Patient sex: M
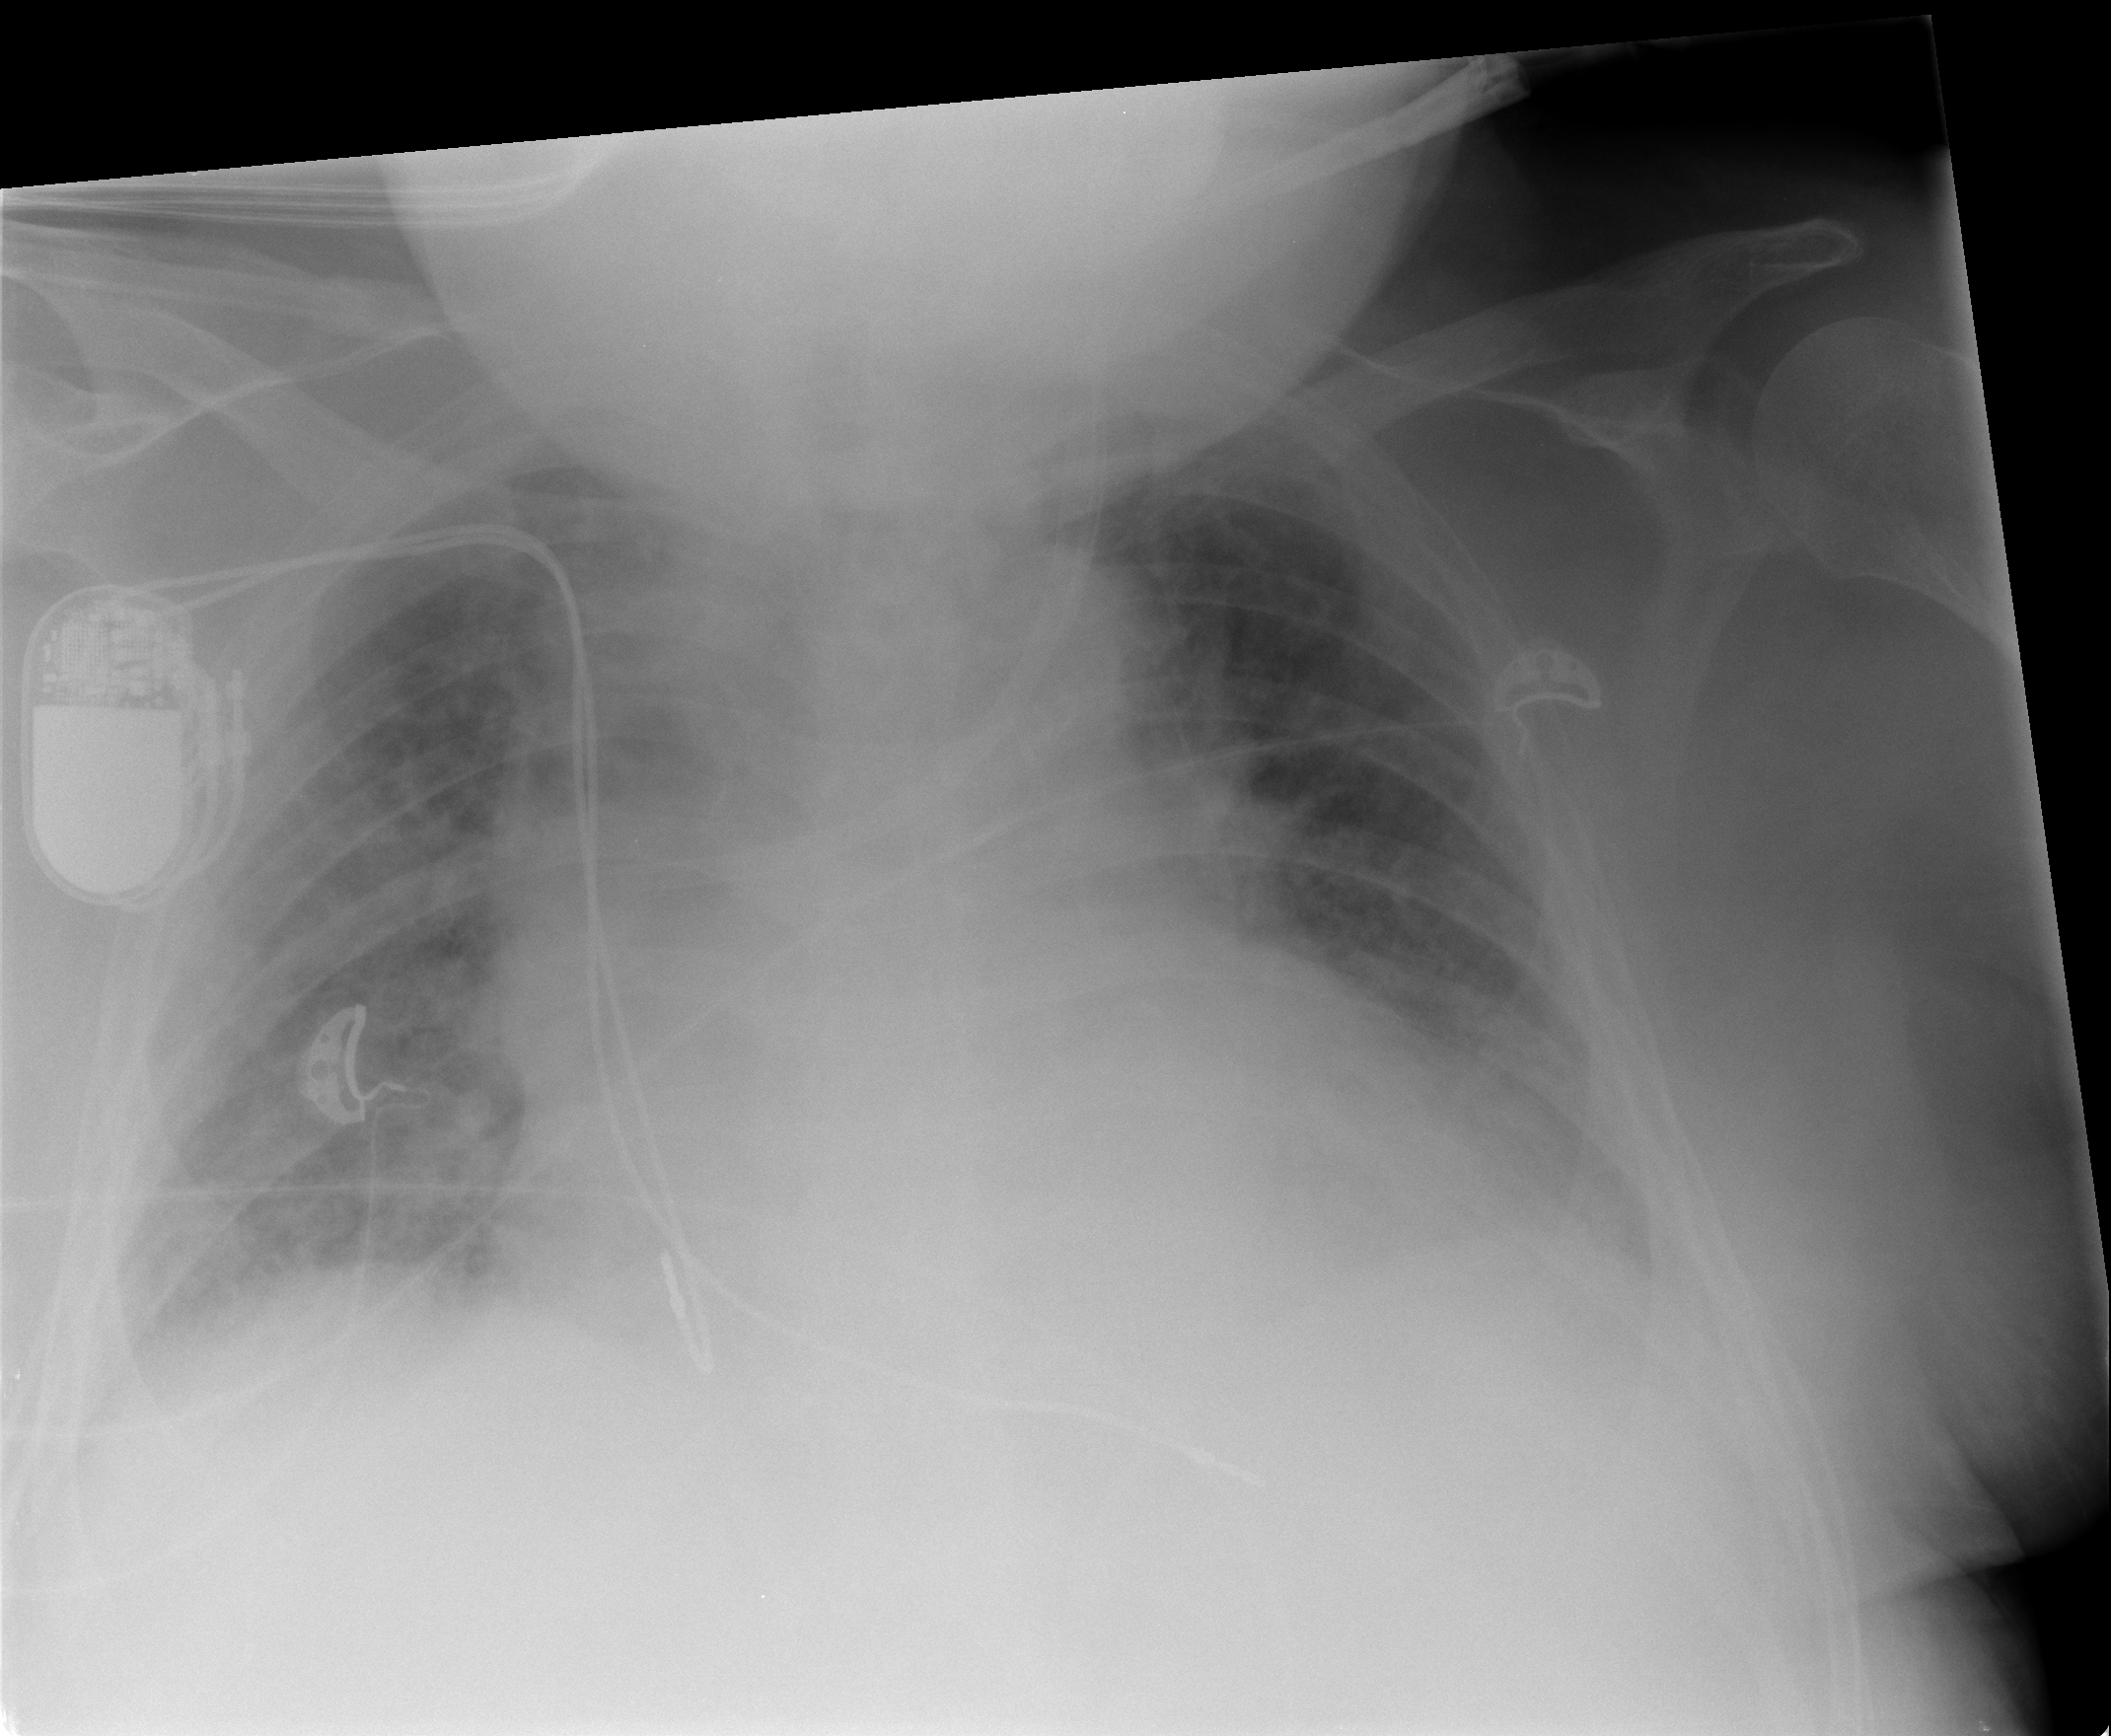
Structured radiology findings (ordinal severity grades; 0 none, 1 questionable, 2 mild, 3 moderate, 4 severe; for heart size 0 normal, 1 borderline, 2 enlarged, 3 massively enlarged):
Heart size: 2
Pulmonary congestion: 2
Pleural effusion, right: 2
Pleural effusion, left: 2
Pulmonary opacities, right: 0
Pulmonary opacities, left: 0
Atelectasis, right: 2
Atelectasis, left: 2